Aerial crown-view tile of a tropical tree (Barro Colorado Island, Panama), acquired 20241014:
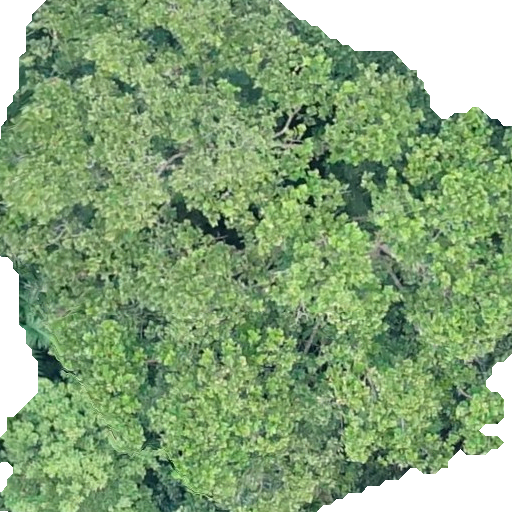
Species: Anacardium excelsum
GBIF accepted scientific name: Anacardium excelsum
Crown area: 399.3 m²